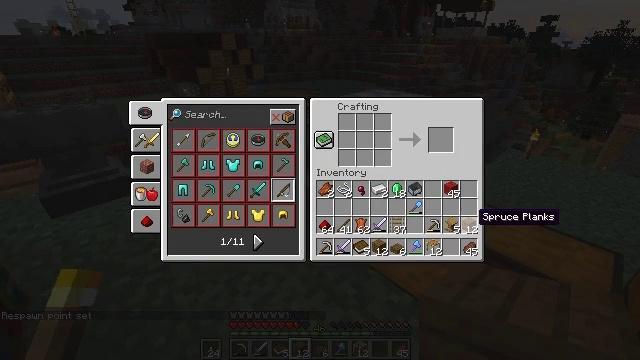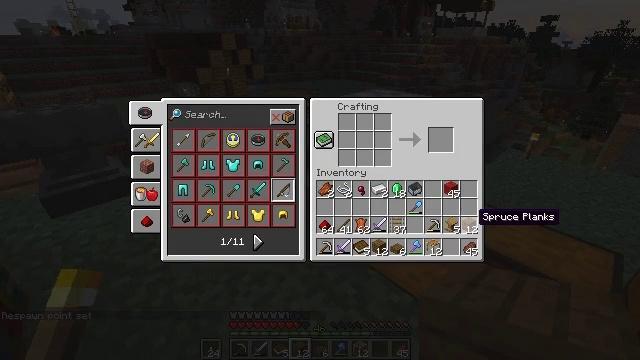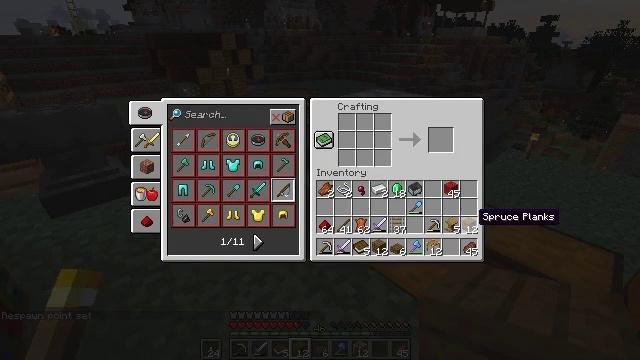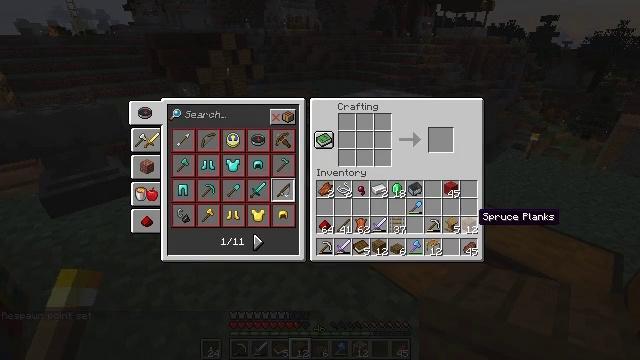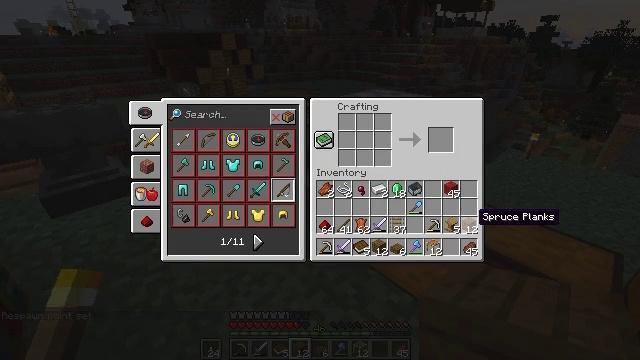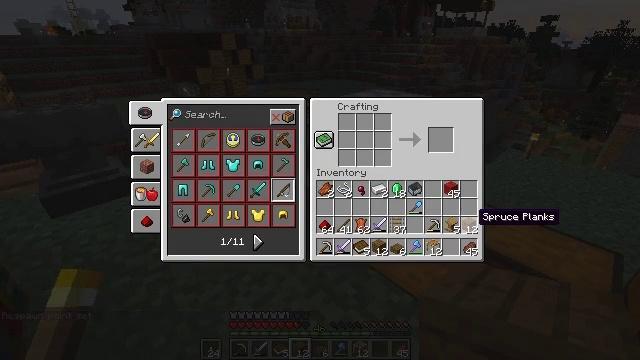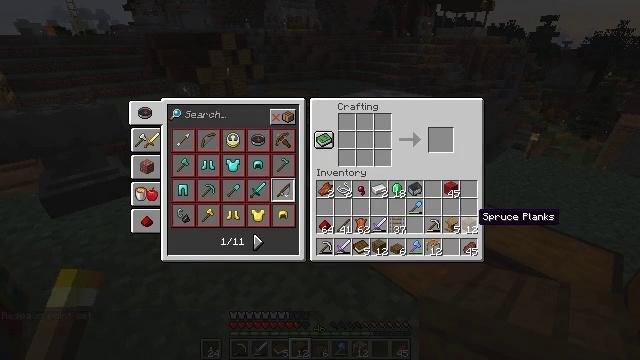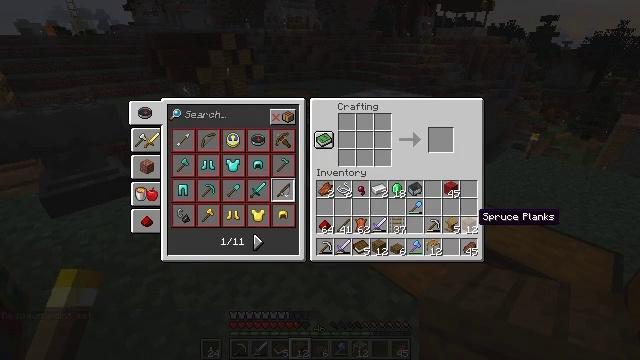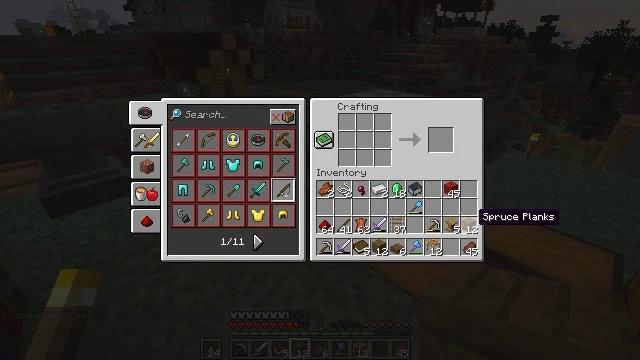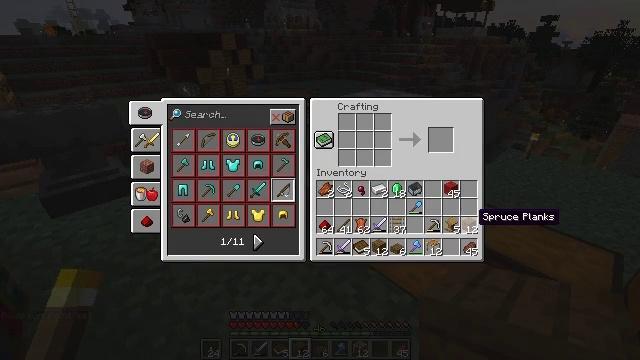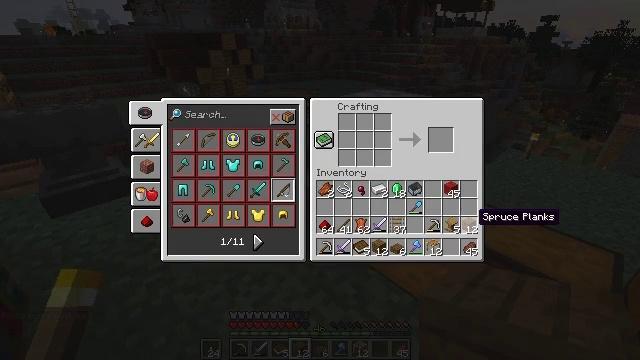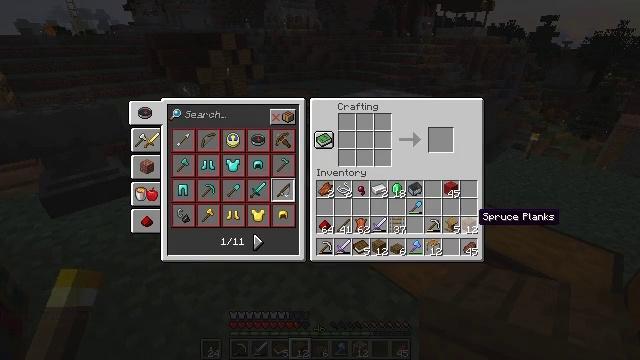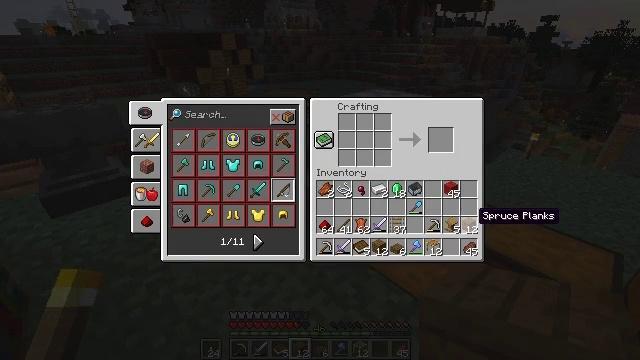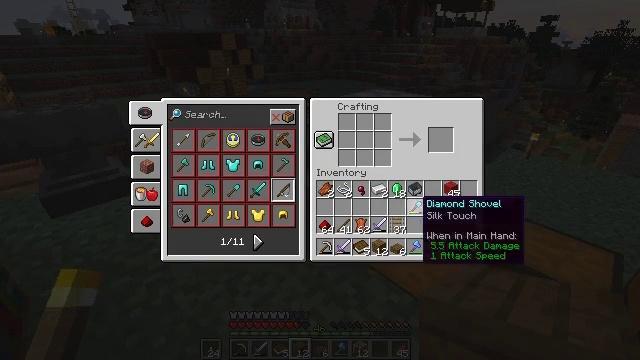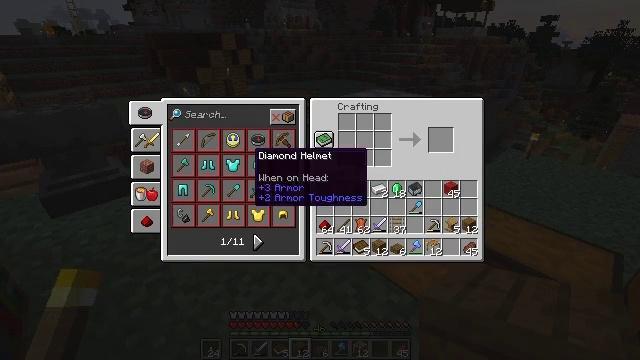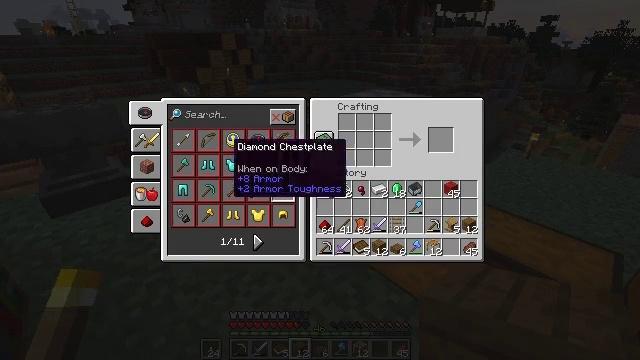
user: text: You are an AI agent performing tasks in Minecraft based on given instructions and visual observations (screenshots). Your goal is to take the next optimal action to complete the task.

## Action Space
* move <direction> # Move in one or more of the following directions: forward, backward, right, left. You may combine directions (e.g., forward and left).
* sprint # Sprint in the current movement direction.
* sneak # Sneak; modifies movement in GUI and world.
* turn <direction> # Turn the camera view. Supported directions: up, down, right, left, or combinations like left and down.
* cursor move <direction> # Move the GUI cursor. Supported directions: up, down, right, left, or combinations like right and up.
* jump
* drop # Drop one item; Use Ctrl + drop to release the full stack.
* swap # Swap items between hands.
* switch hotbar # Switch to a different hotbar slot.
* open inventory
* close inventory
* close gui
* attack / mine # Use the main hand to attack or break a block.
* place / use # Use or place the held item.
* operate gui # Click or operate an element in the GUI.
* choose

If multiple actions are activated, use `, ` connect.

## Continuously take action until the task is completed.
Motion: motion action
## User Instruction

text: Make a spruce fence gate with sticks and spruce planks.
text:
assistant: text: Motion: no_op
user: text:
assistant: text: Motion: no_op
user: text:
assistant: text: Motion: no_op
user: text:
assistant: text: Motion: no_op
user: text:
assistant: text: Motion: no_op
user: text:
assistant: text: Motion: no_op
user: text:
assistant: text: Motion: no_op
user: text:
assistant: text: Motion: no_op
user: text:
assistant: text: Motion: no_op
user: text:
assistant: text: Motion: no_op
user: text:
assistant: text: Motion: no_op
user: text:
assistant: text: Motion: no_op
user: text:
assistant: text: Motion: cursor move left and up
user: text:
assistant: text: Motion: cursor move left and up
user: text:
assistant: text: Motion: cursor move left and up
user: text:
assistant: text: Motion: cursor move left
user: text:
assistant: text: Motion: cursor move left
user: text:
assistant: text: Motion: no_op
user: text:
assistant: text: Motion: no_op
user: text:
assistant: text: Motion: cursor move up
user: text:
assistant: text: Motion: no_op
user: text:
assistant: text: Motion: no_op
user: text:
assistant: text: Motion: no_op
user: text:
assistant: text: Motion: no_op
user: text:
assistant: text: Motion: no_op
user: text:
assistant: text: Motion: no_op
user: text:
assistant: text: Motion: no_op
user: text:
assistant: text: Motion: no_op
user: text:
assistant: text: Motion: no_op
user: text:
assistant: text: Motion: operate gui